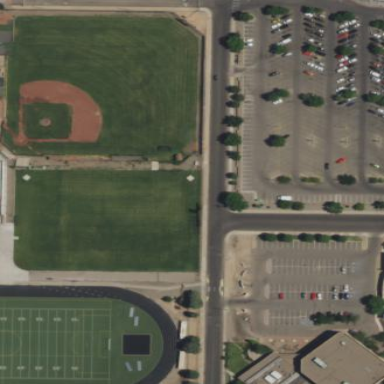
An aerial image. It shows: Baseball pitch for leisure land activities.